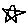
Label: star